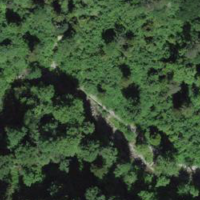
EUNIS habitat code: 44
Species observed at this site:
Neottia nidus-avis
Allium ursinum